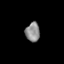
Tissue: skin
Cell type: Epithelial cells
Senescence score: 0.2766
Nuclear area (px): 271
Mean DAPI intensity: 139.472